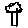
Label: tree